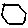
Label: hexagon